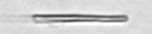
Label: fiber